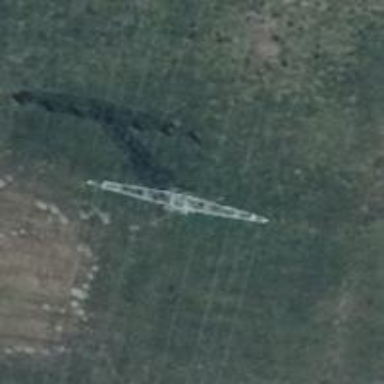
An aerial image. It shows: Power tower.